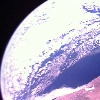
Label: sunburn